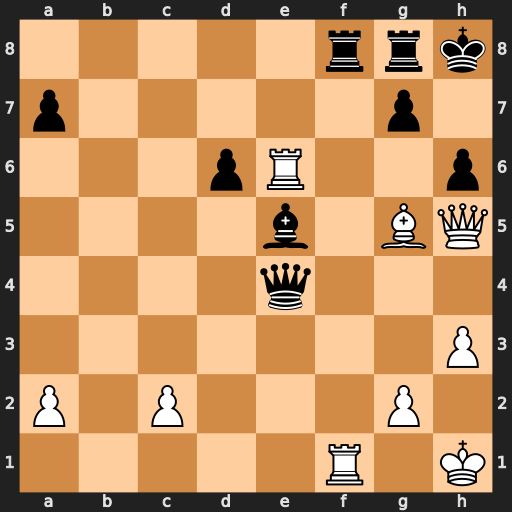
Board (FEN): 5rrk/p5p1/3pR2p/4b1BQ/4q3/7P/P1P3P1/5R1K
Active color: w
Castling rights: -
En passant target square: -
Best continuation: Rxh6+ gxh6 Qxh6+ Qh7 Rxf8